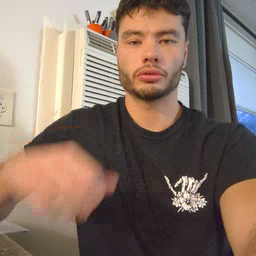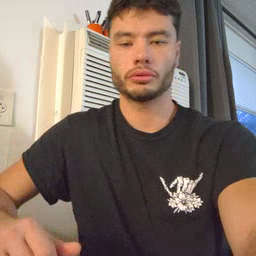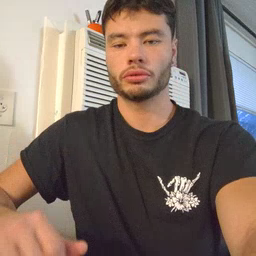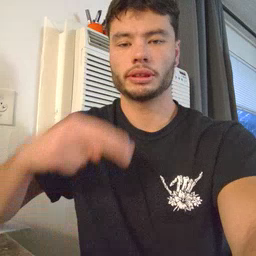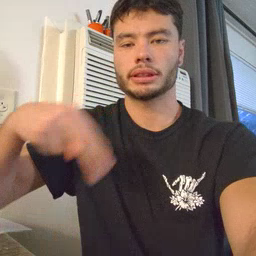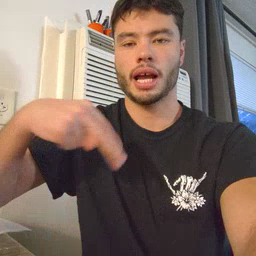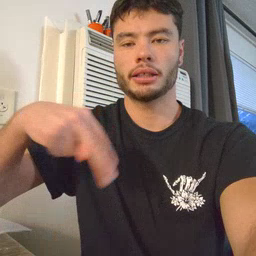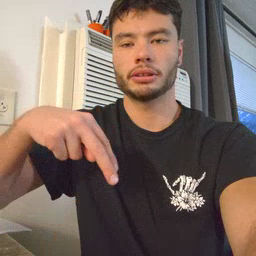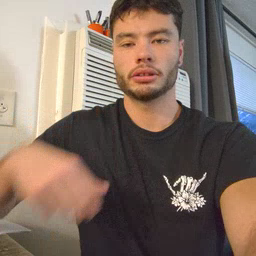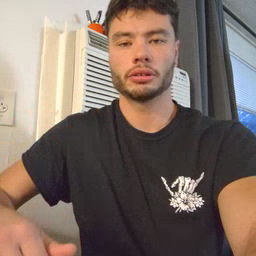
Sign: dance